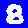
Digit: 8